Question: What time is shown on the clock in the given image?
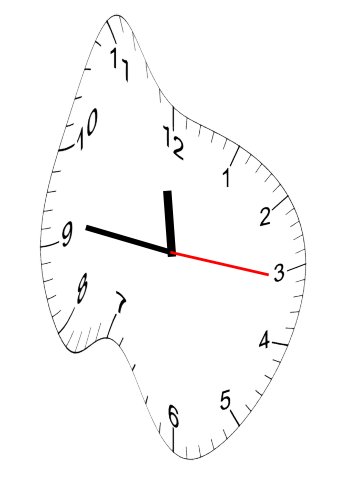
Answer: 11:46:16